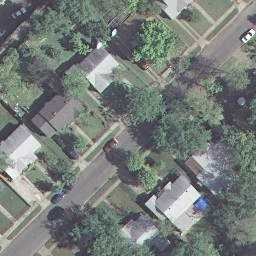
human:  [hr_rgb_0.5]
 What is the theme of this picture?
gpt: medium residential